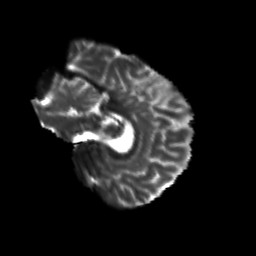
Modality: T2w
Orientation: sagittal
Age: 29
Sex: male
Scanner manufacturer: siemens
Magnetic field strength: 3 T
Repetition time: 3.5 s
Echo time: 0.113 s